Question: I have like below:

After I have changed show entries to 25 in datatable, the datatable seems no response. Its just show 'processing' inside datatable body.
This the server side script for show entries:
'''
$sLimit = "";
if ( isset( $_POST['iDisplayStart'] ) )
{
$sLimit = " LIMIT ".mysql_real_escape_string( $_POST['iDisplayStart'] ).", ".
mysql_real_escape_string( $_POST['iDisplayLength'] );
}
'''
why its happen? how to fix that?
Exactly I have two datatables inside this page.I put them in different tabs.
<URL>
<URL>
<URL>
---
The trouble come during show 'range' column but if not use this column all can work properly.the query like:
'''
$sQuery = "SELECT DATE(A.Inspection_datetime) AS Date, A.Line, A.Model,
A.Lot_no,A.Range_sampling,COUNT(A.Serial_number) AS Error,B.name AS PIC
FROM inspection_report A
LEFT JOIN Employee B
ON A.NIK=B.NIK
WHERE CHAR_LENGTH( A.Range_sampling ) < 17
AND MONTH(A.Inspection_datetime)=MONTH(CURRENT_DATE)" .$sWhere.$sGroupBy.$sOrder.$sLimit;
'''
Whether 'CHAR_LENGTH' is the root cause? exactly this problem only occurs on the database a server for a local computer everything goes well.why?
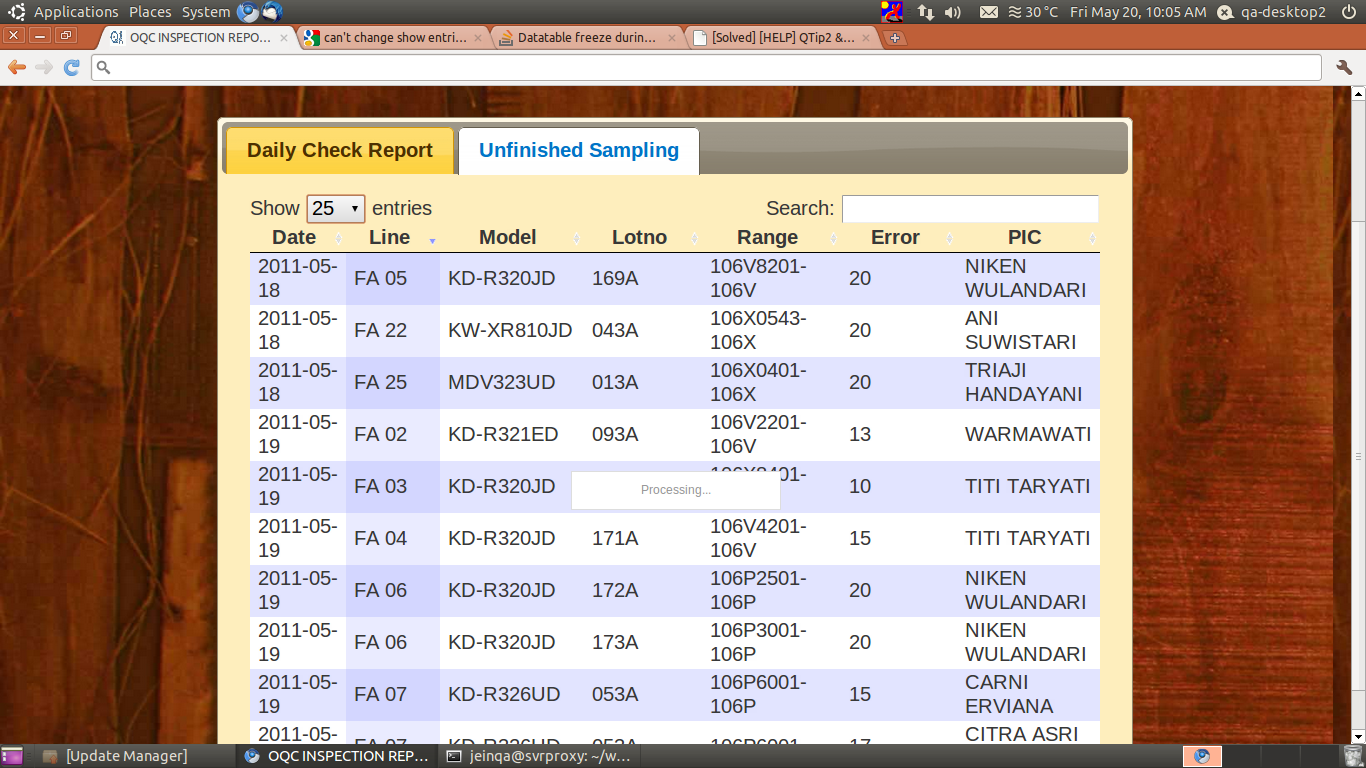
Answer: I had the same issue. In the fnServerData handler, you can read aoData[0].value to get the 'sEcho' value. This values needs to be assigned to the sEcho property of the json object you pass to your datatable.
The expected type for sEcho is also a string and you are converting to an integer.
'''
$sOutput .= '"sEcho": '.intval($_POST['sEcho']).',';
'''
try just
'$sOutput .= '"sEcho": "'. $_POST['sEcho'] .'" ,';'